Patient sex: M
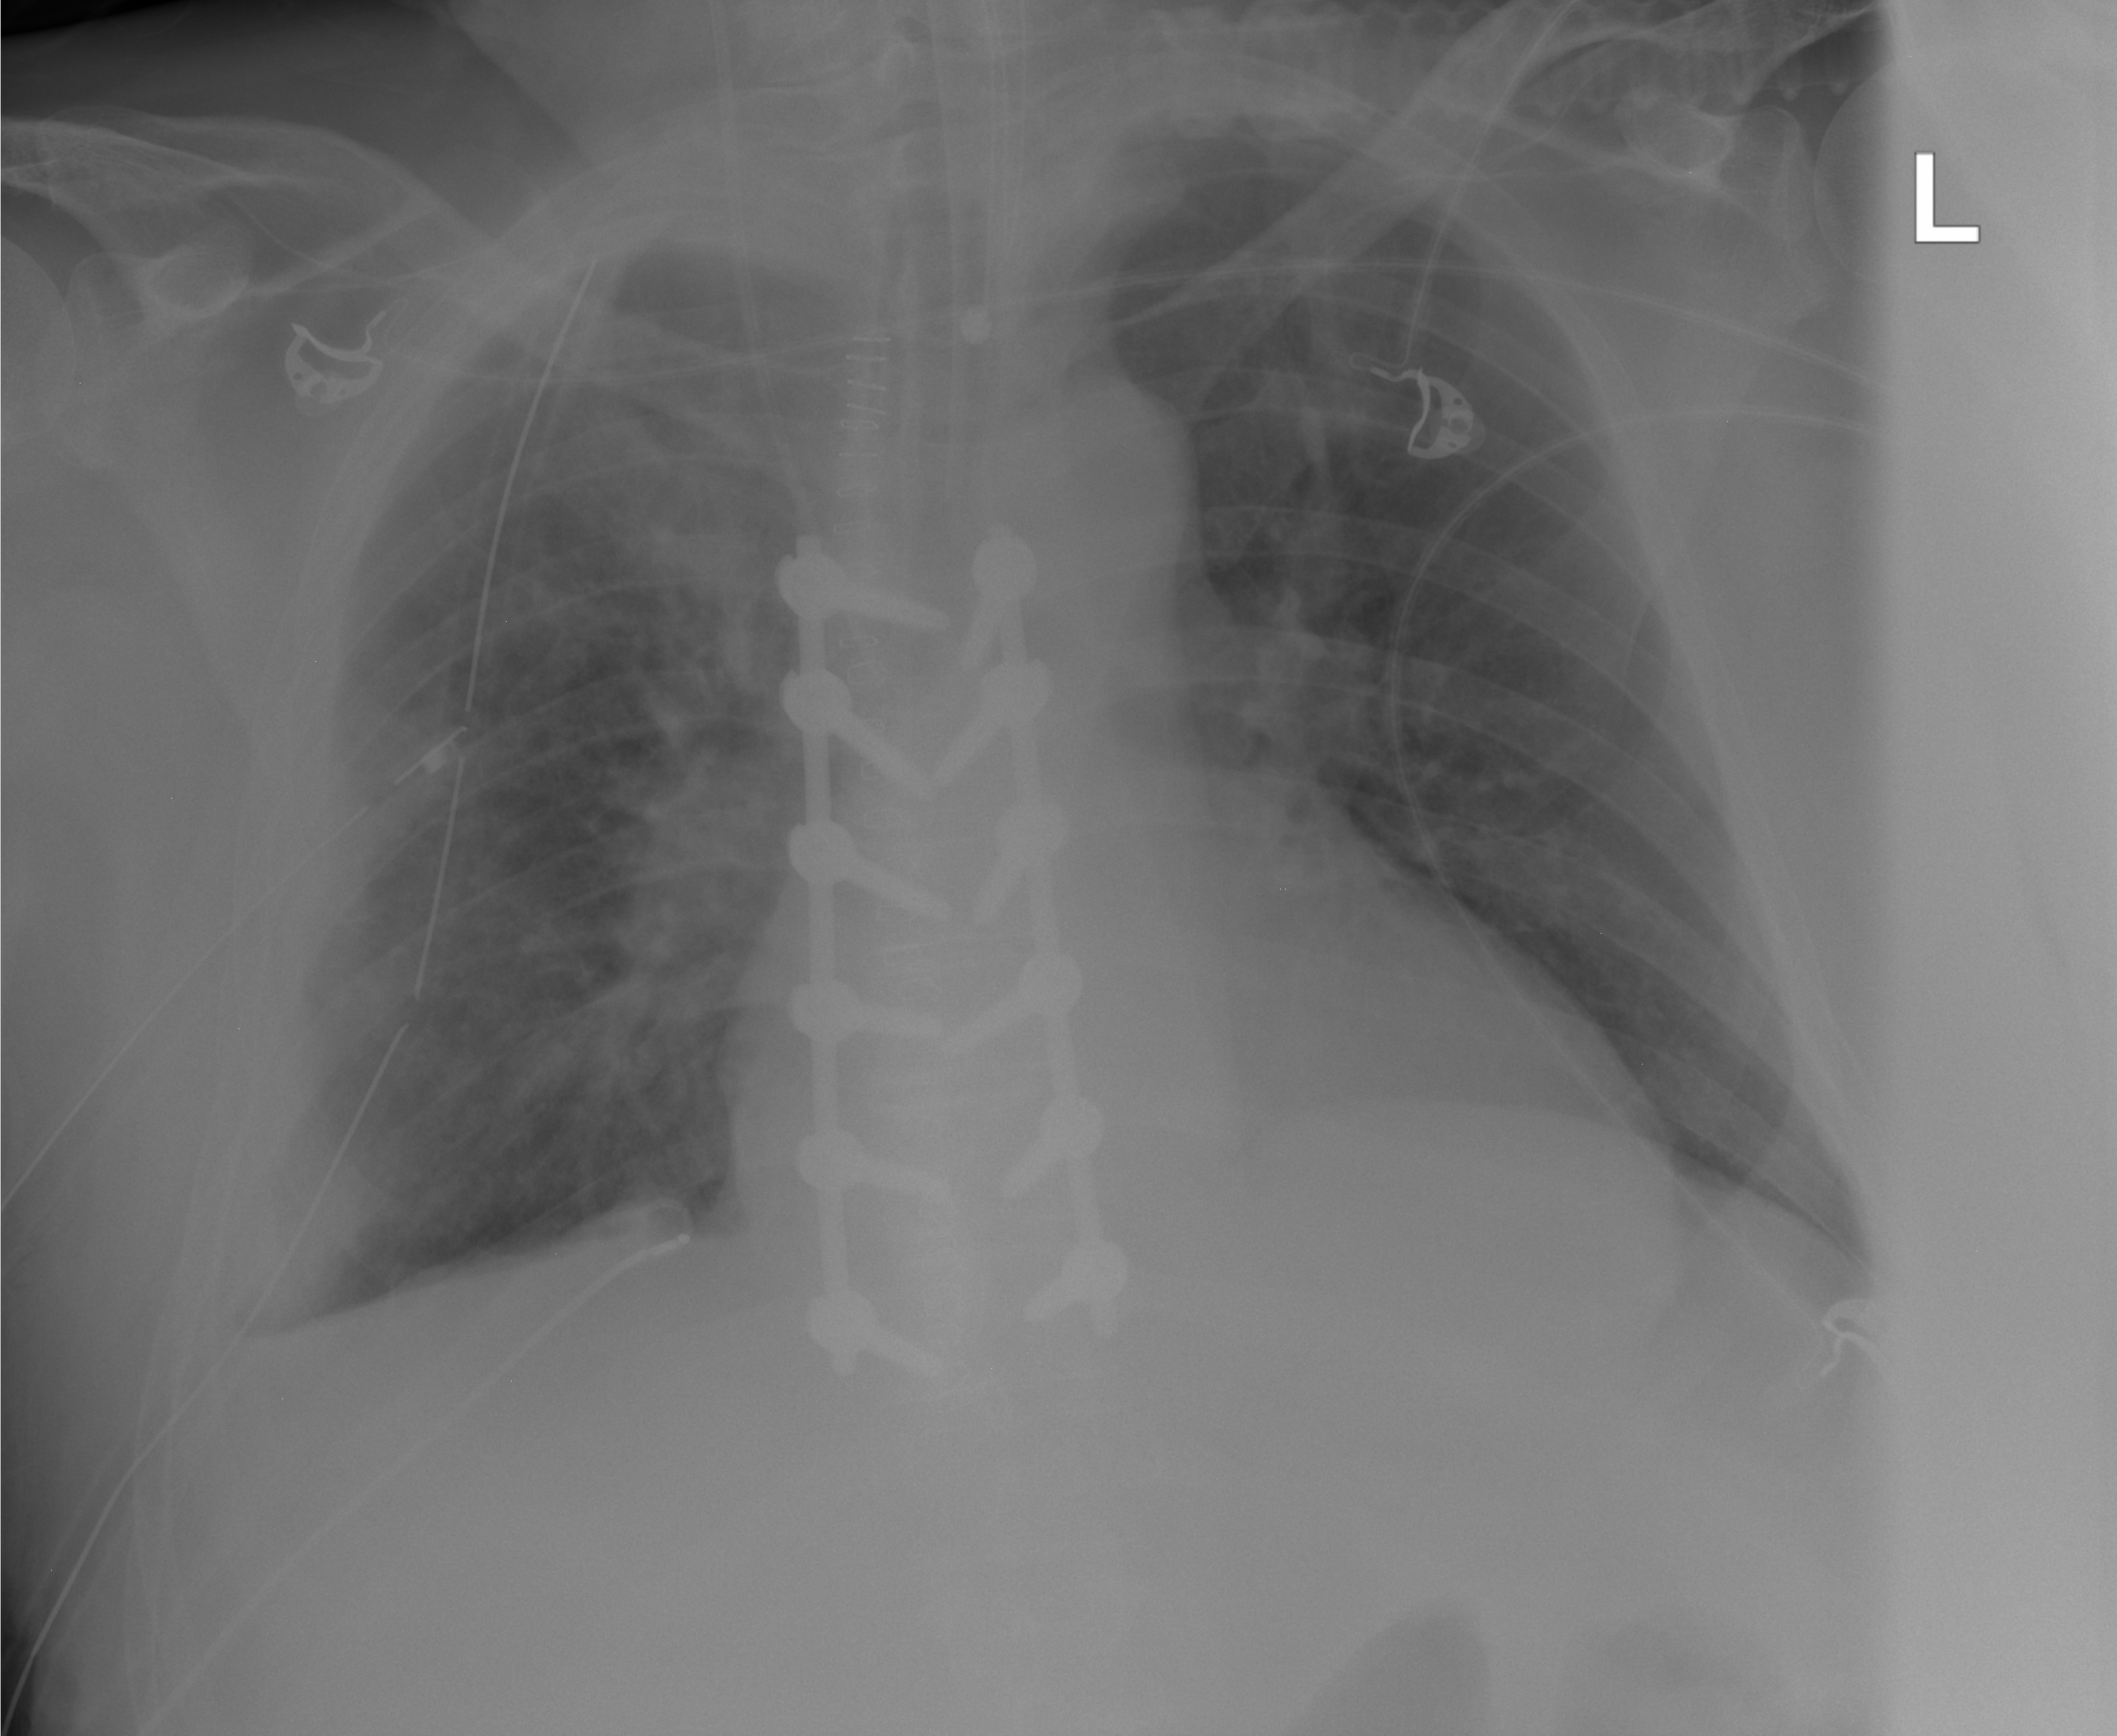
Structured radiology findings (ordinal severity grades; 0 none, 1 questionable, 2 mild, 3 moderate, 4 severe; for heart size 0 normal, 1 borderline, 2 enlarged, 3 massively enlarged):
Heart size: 2
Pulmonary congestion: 2
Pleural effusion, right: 2
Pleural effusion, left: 0
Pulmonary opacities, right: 0
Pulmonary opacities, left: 0
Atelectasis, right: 2
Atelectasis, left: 0